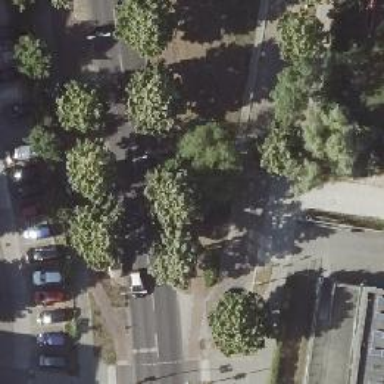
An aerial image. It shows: Secondary road with asphalt surface and cycle track alongside.